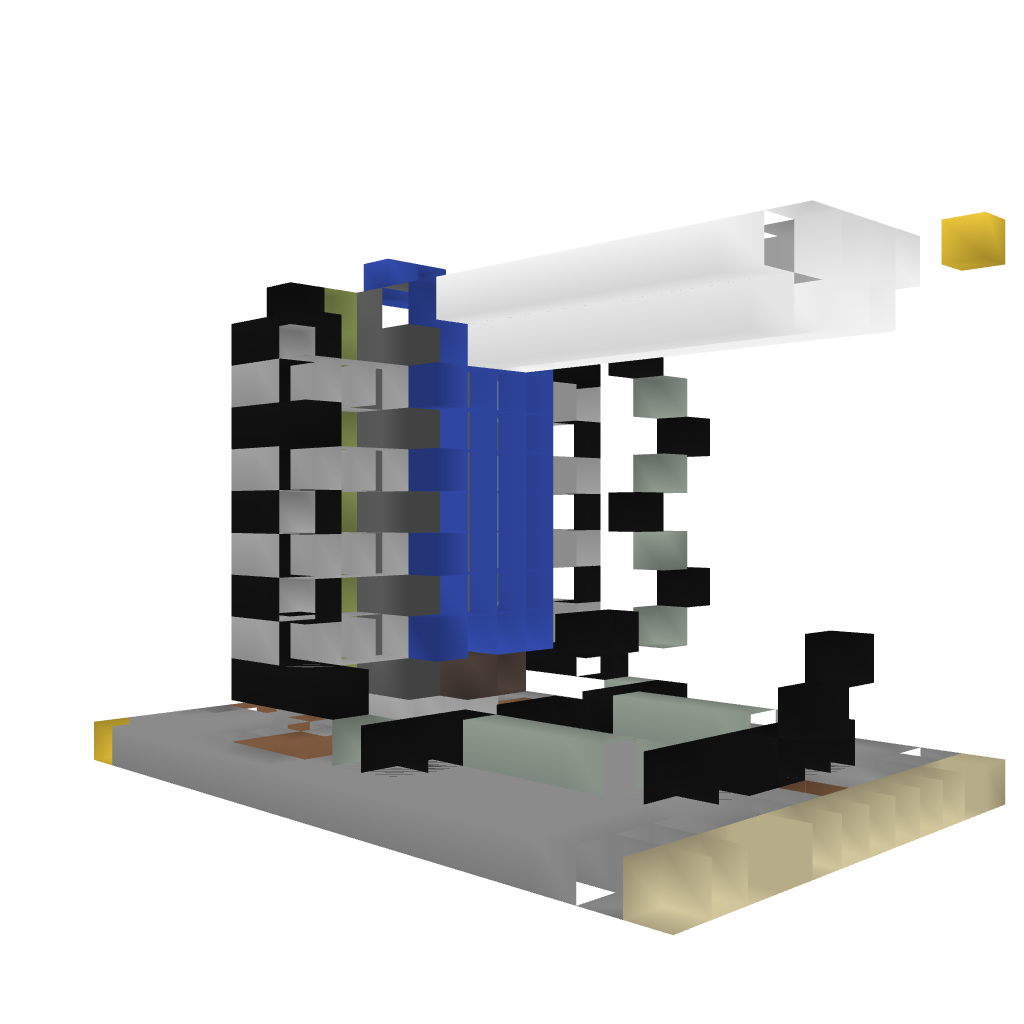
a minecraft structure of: Canal lock